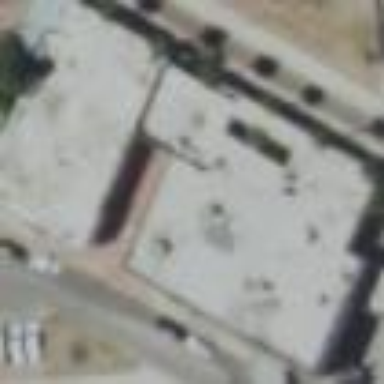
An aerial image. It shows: Office building.